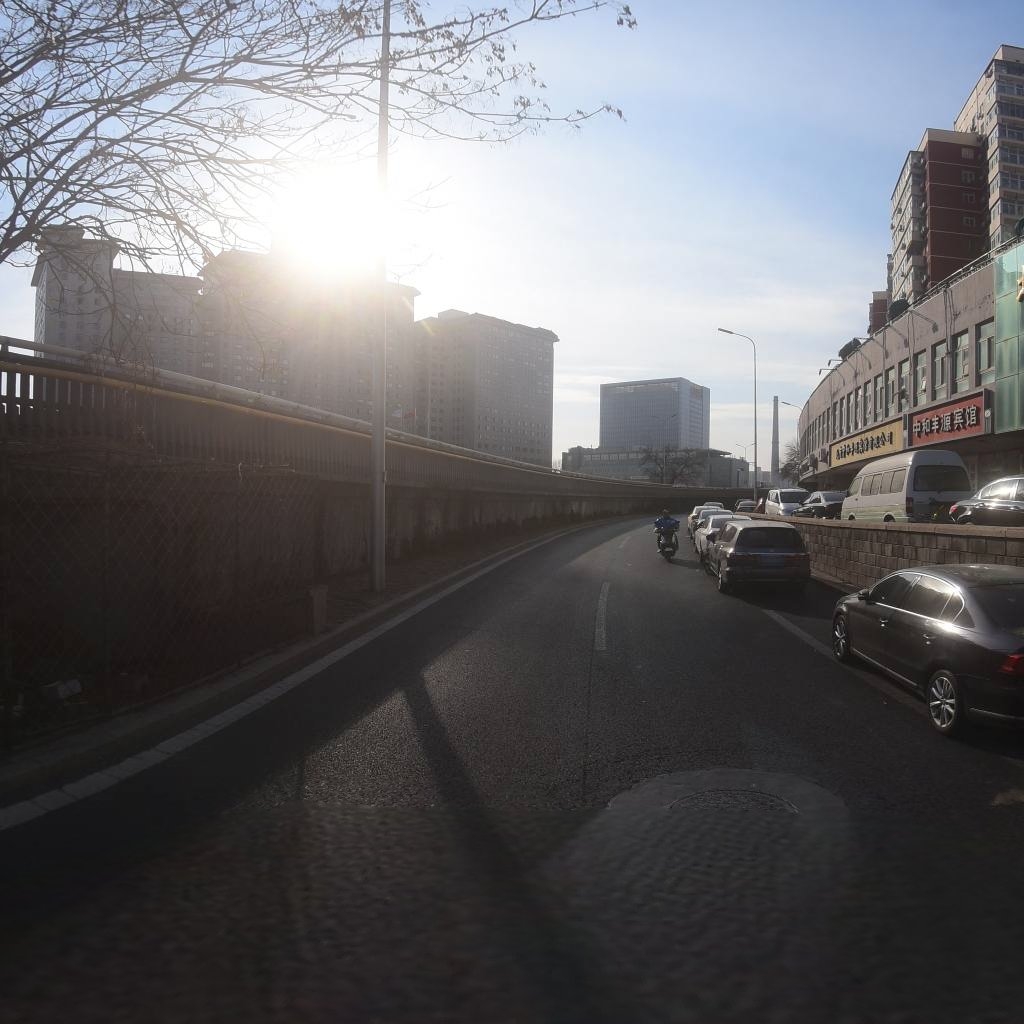
Region: Xicheng
Road damage annotations: manhole cover, longitudinal crack